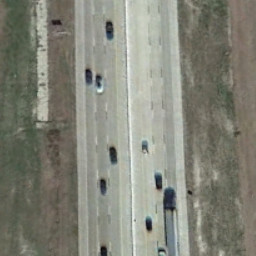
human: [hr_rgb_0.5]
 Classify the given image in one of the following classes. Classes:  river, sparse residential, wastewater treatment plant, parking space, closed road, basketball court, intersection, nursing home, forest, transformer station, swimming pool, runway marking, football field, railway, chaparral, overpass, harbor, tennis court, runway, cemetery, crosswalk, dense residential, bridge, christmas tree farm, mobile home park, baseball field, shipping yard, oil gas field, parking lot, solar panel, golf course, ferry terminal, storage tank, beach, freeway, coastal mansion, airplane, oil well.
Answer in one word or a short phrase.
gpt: freeway